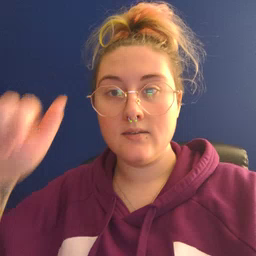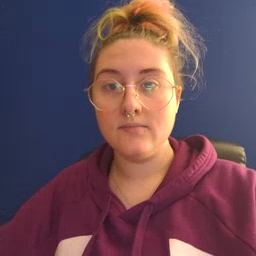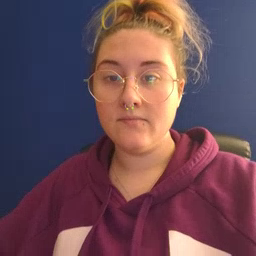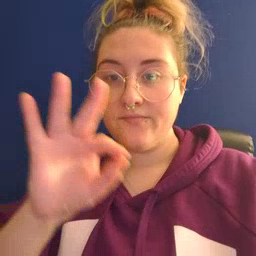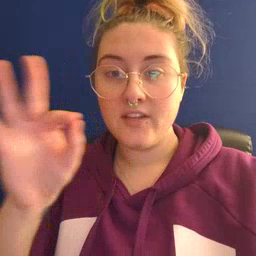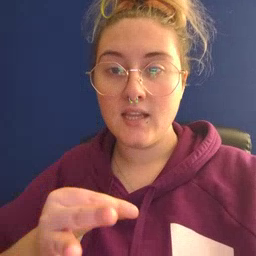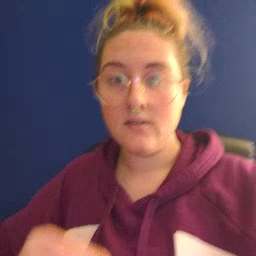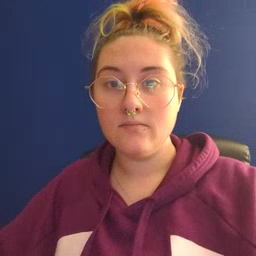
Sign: feet